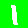
Digit: 1